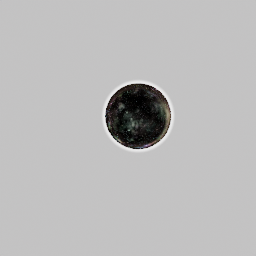
Label: nature